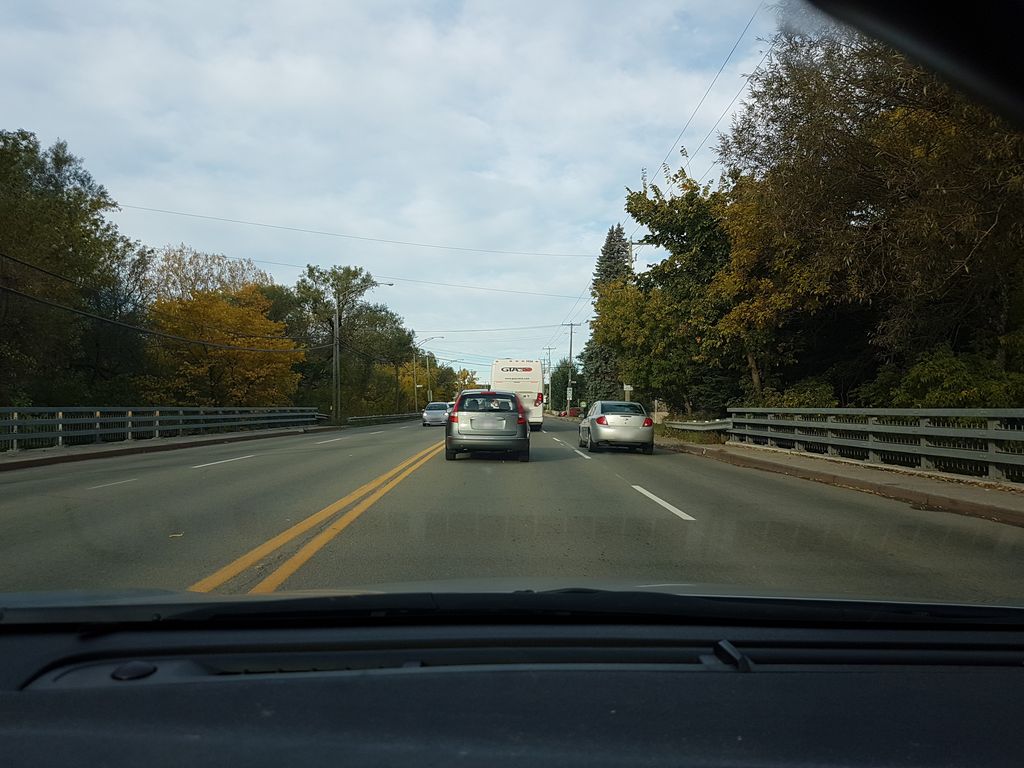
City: quebec_city